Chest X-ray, PA view. Patient: 56 years old, sex F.
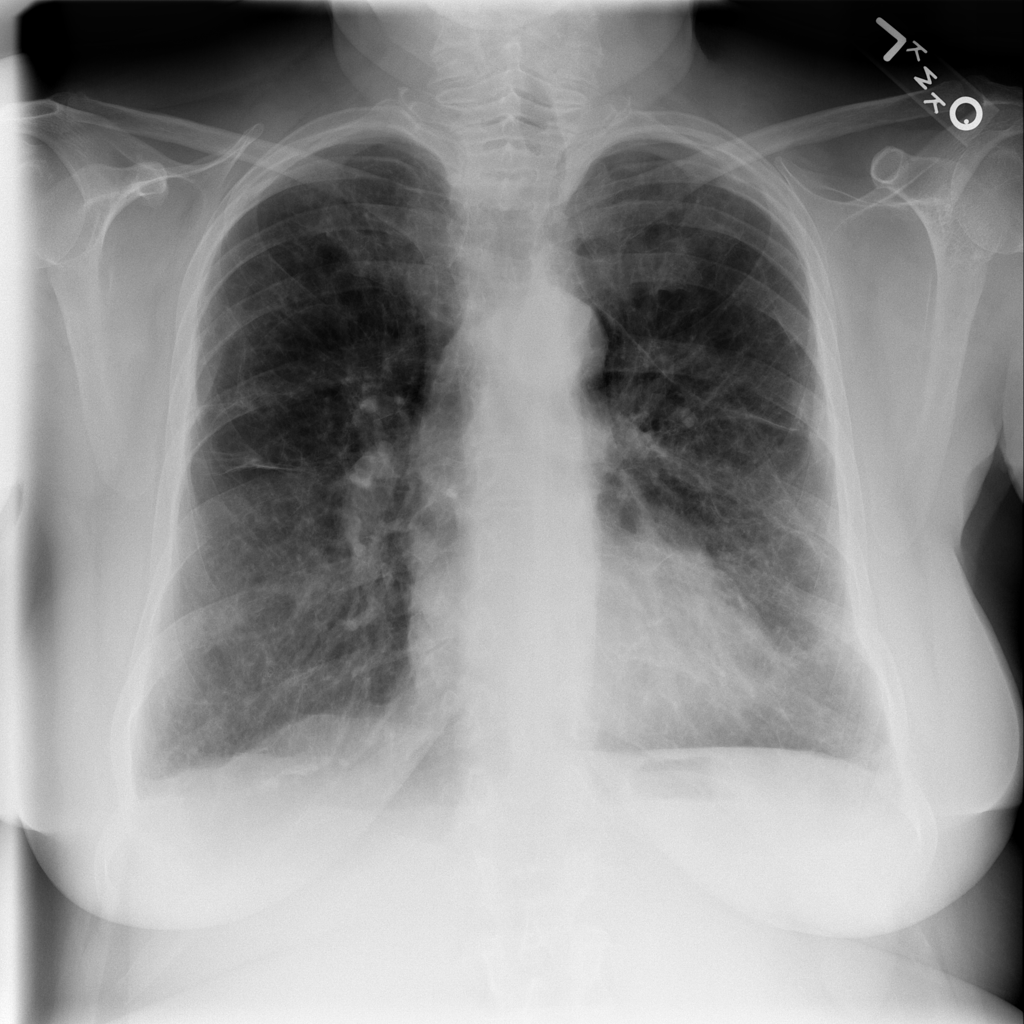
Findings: Pneumonia